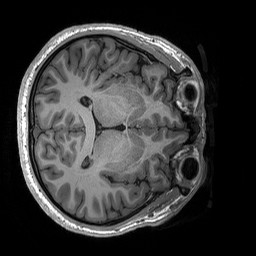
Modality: T1w
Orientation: axial
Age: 23
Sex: male
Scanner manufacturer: siemens
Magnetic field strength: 3 T
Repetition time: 2.53 s
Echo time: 0.00227 s